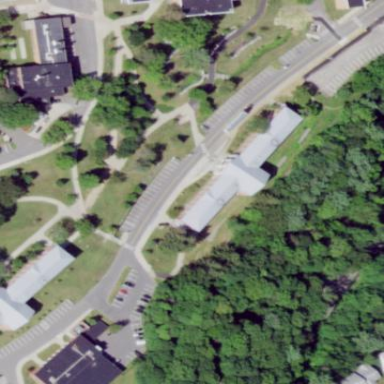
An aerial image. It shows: College building.